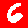
Digit: 6